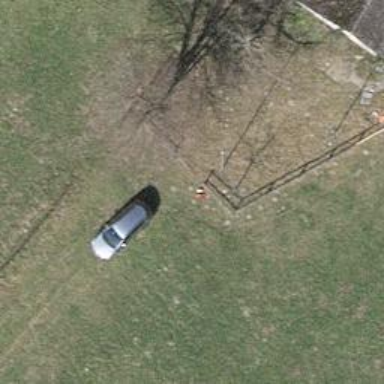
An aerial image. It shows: Fence is in the image.